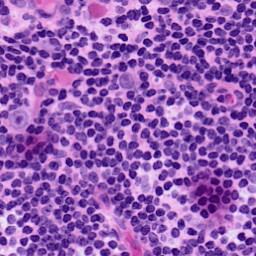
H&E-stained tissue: LymphNode